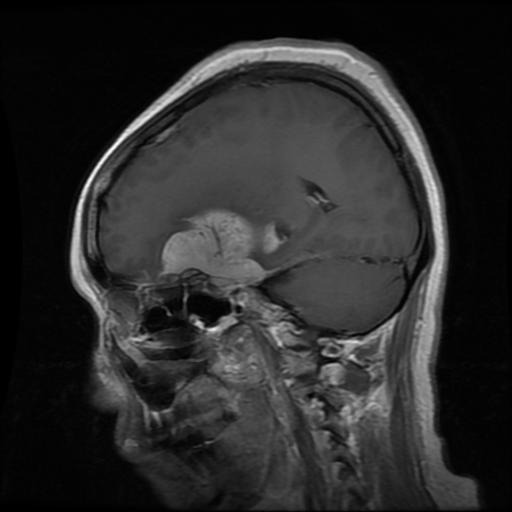
Label: meningioma